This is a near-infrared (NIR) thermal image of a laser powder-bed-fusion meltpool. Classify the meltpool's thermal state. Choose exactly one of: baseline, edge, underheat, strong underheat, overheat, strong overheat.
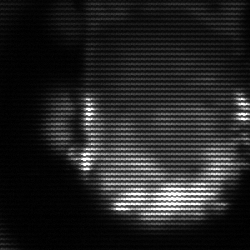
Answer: baseline